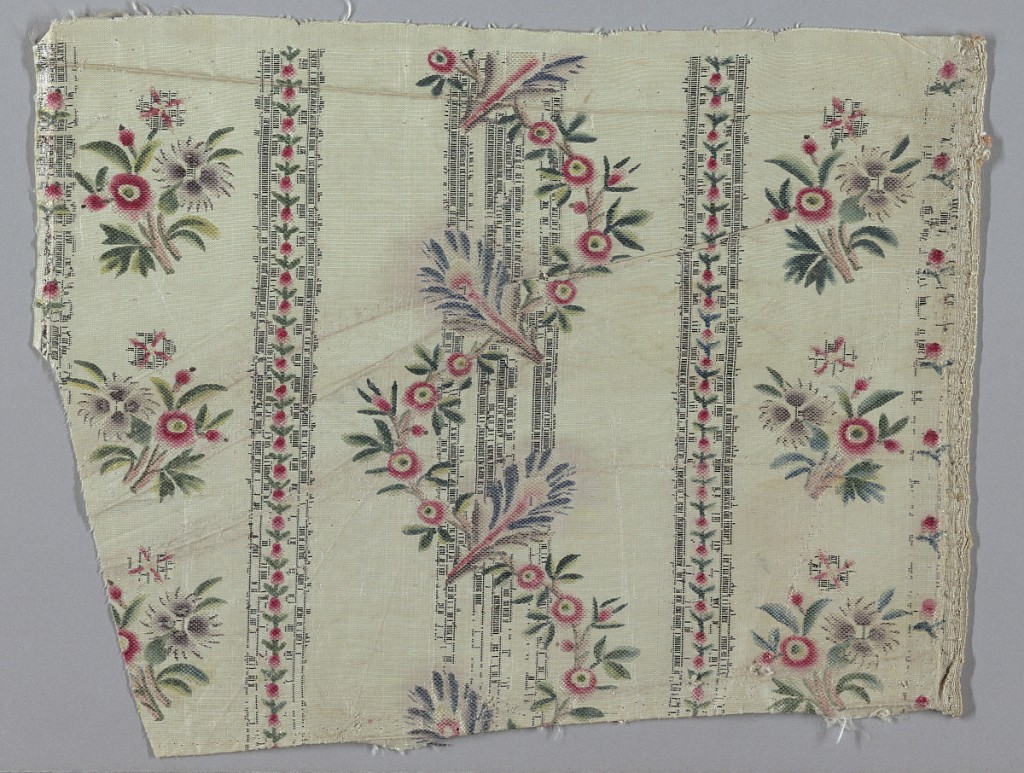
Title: Fragment
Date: late 18th century
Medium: silk, metal threads, some paint Technique: plain weave with discontinuous supplementary weft patterning (brocaded)
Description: White taffeta ground with vertical stripes of flat silver brocade. Meandering stripes of floral designs both painted and woven.